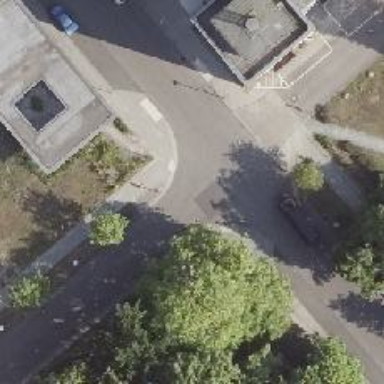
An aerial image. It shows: Unmarked crossing on footway.